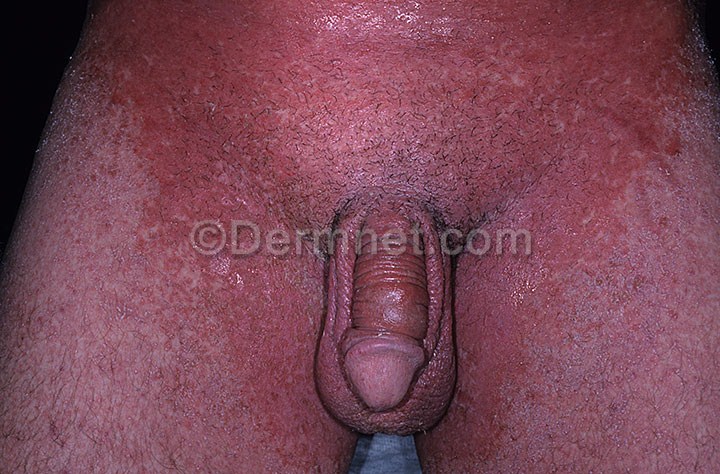
Disease: Poison Ivy Photos and other Contact Dermatitis